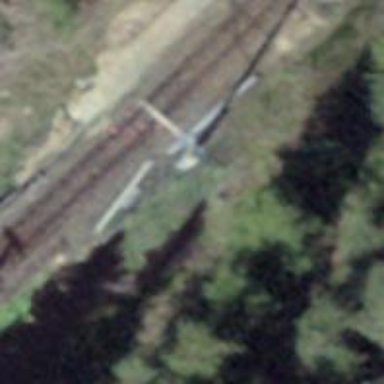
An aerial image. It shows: Power pole.